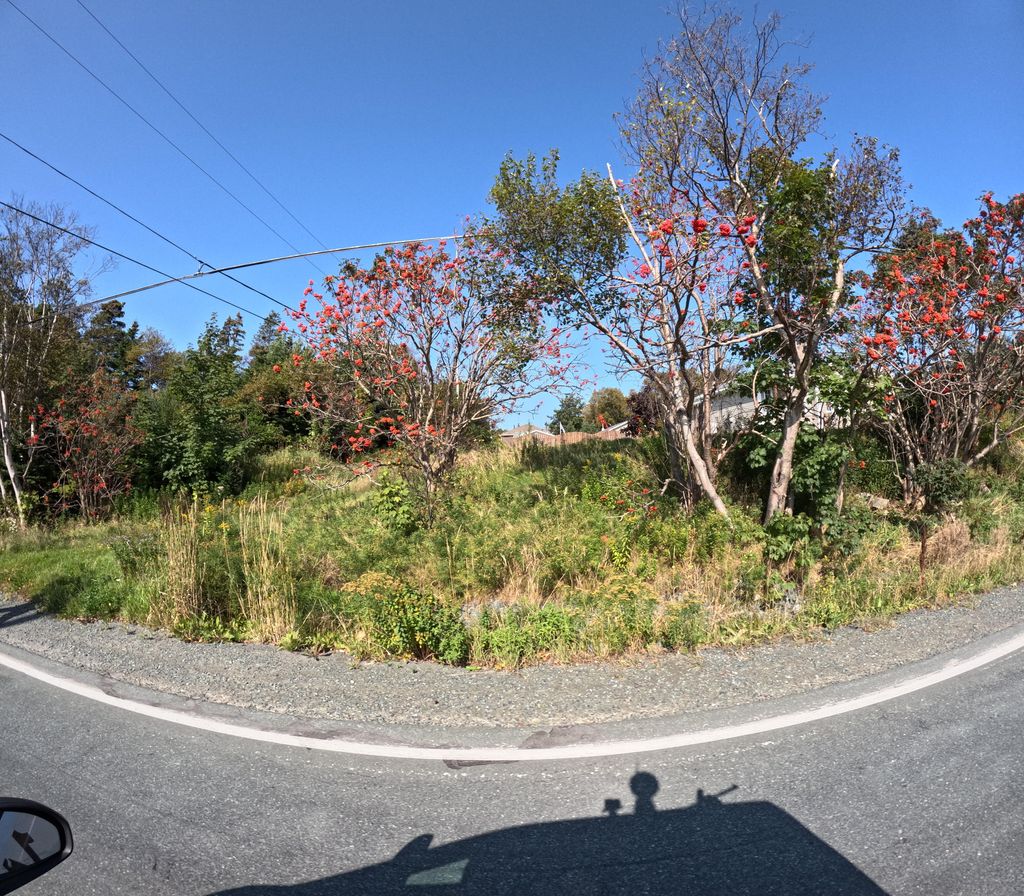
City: st_johns